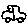
Label: car